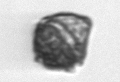
Label: Kryptoperidinium_triquetrum